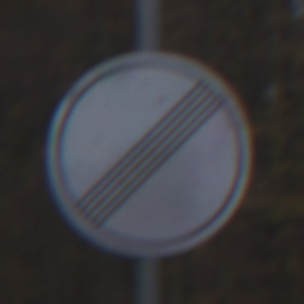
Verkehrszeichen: EndeSaemtlicherBegrenzungen
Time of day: SunriseSunset
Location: Outdoor (Nature)
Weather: PartlyCloudy
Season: Autumn
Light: Natural